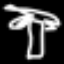
Label: palm tree